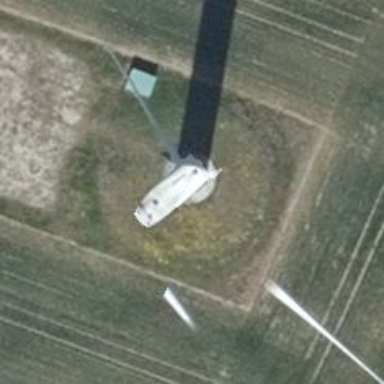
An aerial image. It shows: Wind generator with horizontal axis. The generator is wind turbine.